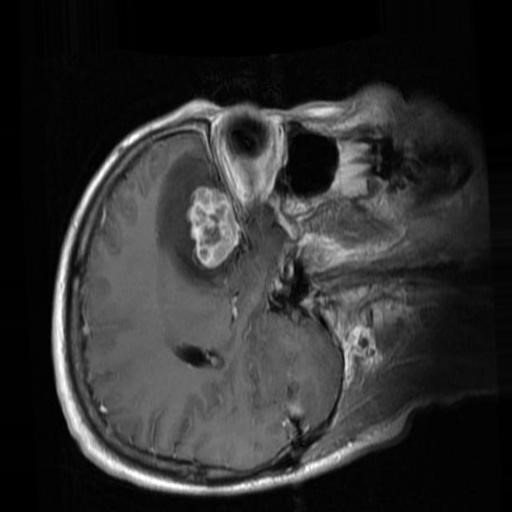
Label: brain_menin